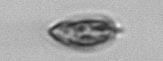
Label: Prorocentrum_triestinum